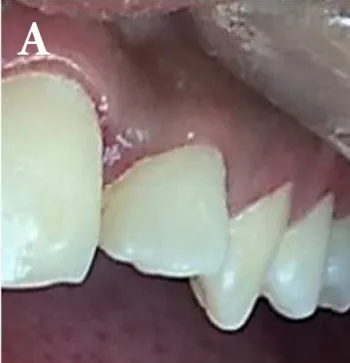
Labial view.
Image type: medical_photograph (oral_photograph)